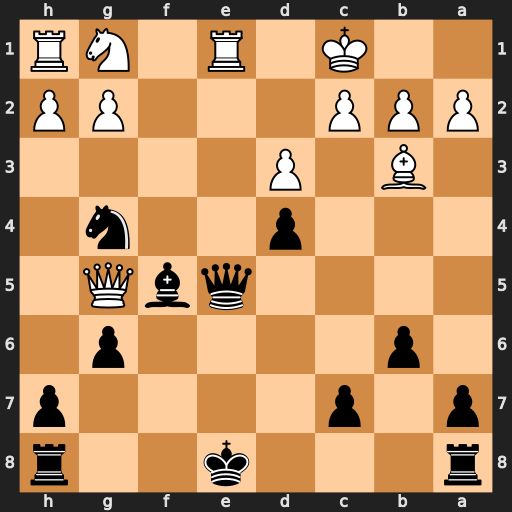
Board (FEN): r3k2r/p1p4p/1p4p1/4qbQ1/3p2n1/1B1P4/PPP3PP/2K1R1NR
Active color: b
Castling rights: kq
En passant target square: -
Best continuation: Qxe1#